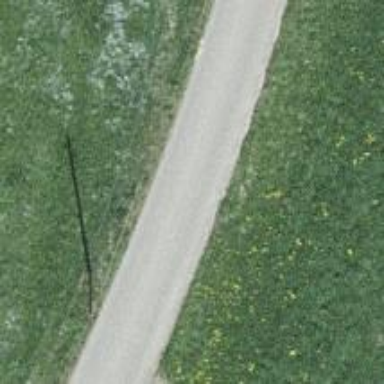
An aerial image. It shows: Unclassified road with grade1 track type.